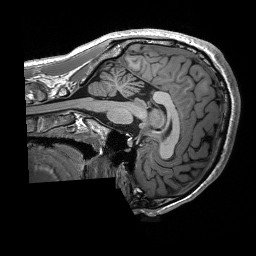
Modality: T1w
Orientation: sagittal
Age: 23
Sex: male
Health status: healthy
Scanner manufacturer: siemens
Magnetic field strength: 3 T
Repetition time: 2.53 s
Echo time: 0.00227 s